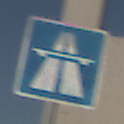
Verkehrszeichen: Autobahn
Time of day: MorningAfternoon
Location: Outdoor (Urban)
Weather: Clear
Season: NotSpecified
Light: Natural